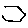
Label: hexagon